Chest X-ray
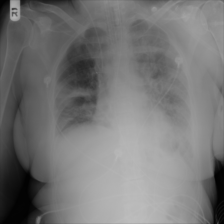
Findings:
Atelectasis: negative
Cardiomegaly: negative
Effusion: negative
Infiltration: negative
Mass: negative
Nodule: negative
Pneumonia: negative
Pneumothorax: negative
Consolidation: negative
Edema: negative
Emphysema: negative
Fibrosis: negative
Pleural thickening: negative
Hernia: negative